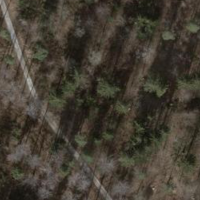
EUNIS habitat code: 43
Species observed at this site:
Vicia sepium